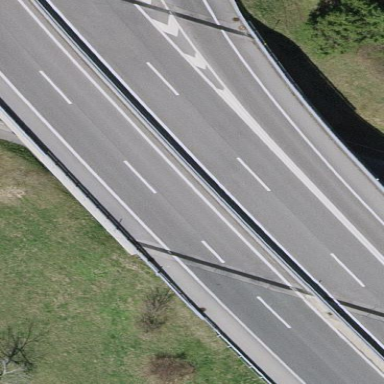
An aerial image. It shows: Man-made bridge.